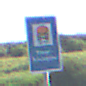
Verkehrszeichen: Wasserschutzgebiet
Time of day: MorningAfternoon
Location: Outdoor (RoadRail)
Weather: PartlyCloudy
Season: NotSpecified
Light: Natural